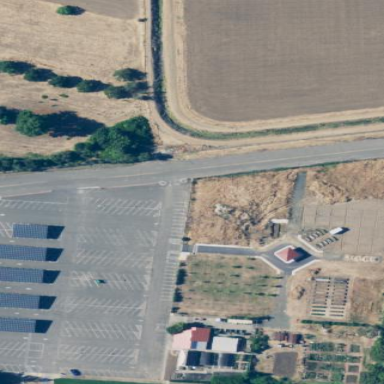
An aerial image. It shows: Parking area.